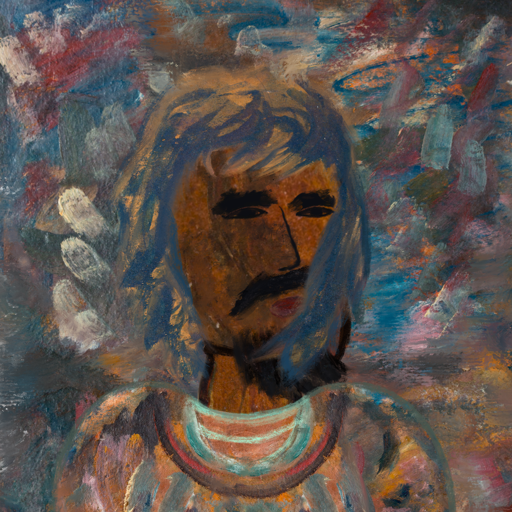
Background: Boggyland, Head And Neck Side: Mosgoul, Face Side: Mosgoul, Bust: Boggyland, Hair Side: In_The_Sun, Head Accessory: Blank, Second Necklace: Blank, Necklace: Blank, Baby: Blank